Interaction volume radius: 10 \u00c5
Interaction volume height: 10 \u00c5
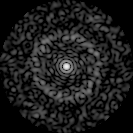
Disorder parameter: 0.854